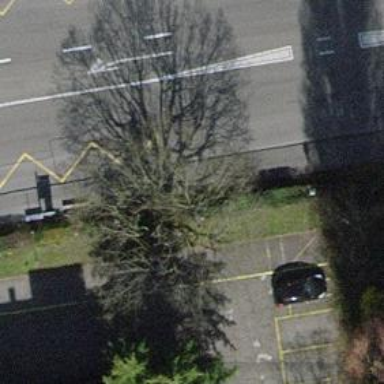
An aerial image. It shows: Platform for public transport is situated by the road.